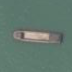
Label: Sand_carrier